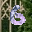
Label: 6